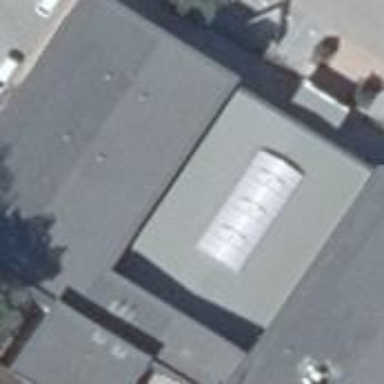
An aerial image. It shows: Building with flat roof.